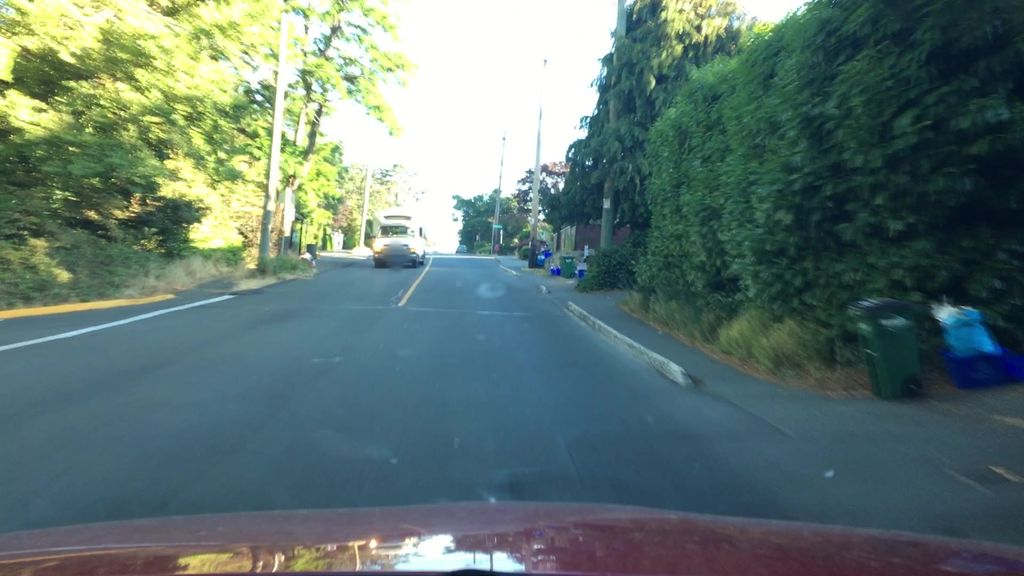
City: victoria